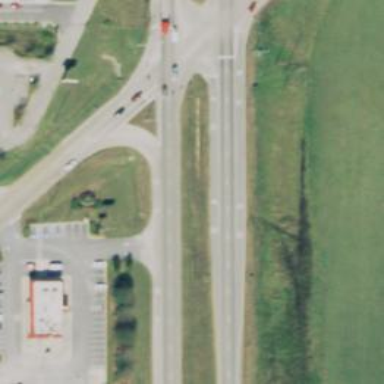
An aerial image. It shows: Trunk link road with asphalt surface.